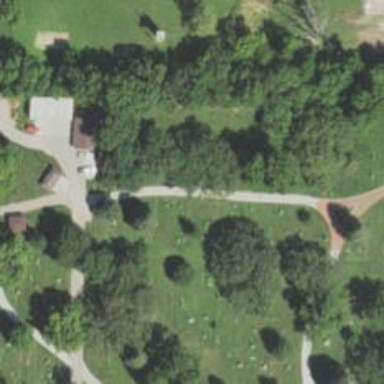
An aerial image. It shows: Driveway.